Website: lowes
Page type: stored-credit-cards
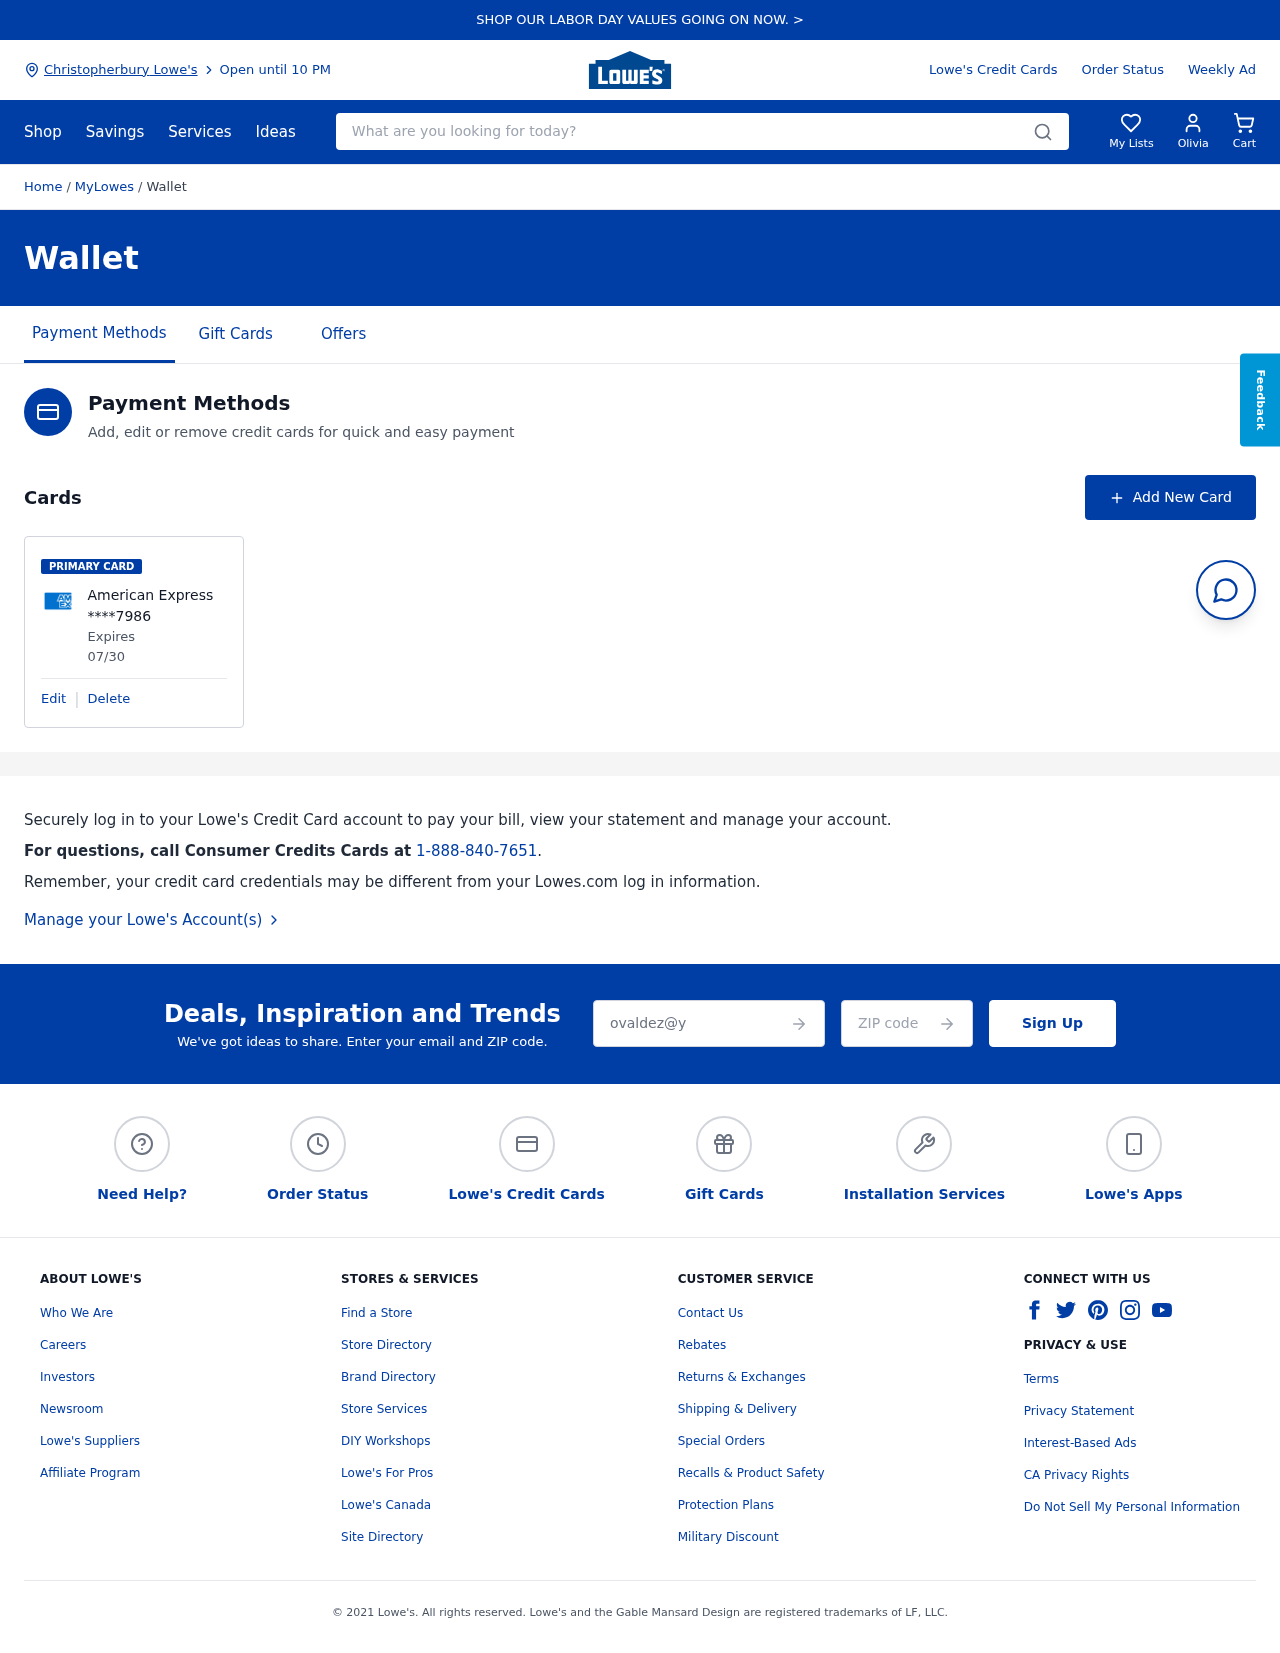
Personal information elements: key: PII_CARD_EXPIRY
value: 07/30
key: PII_CARD_LAST4
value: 7986
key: PII_CARD_TYPE
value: American Express
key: PII_CITY
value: Christopherbury Lowe's
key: PII_EMAIL
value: ovaldez@yahoo.com
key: PII_FIRSTNAME
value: Olivia
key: PII_POSTCODE
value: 17040
Search elements: key: HEADER_SEARCH
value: What are you looking for today?